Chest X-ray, PA view. Patient: 48 years old, sex M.
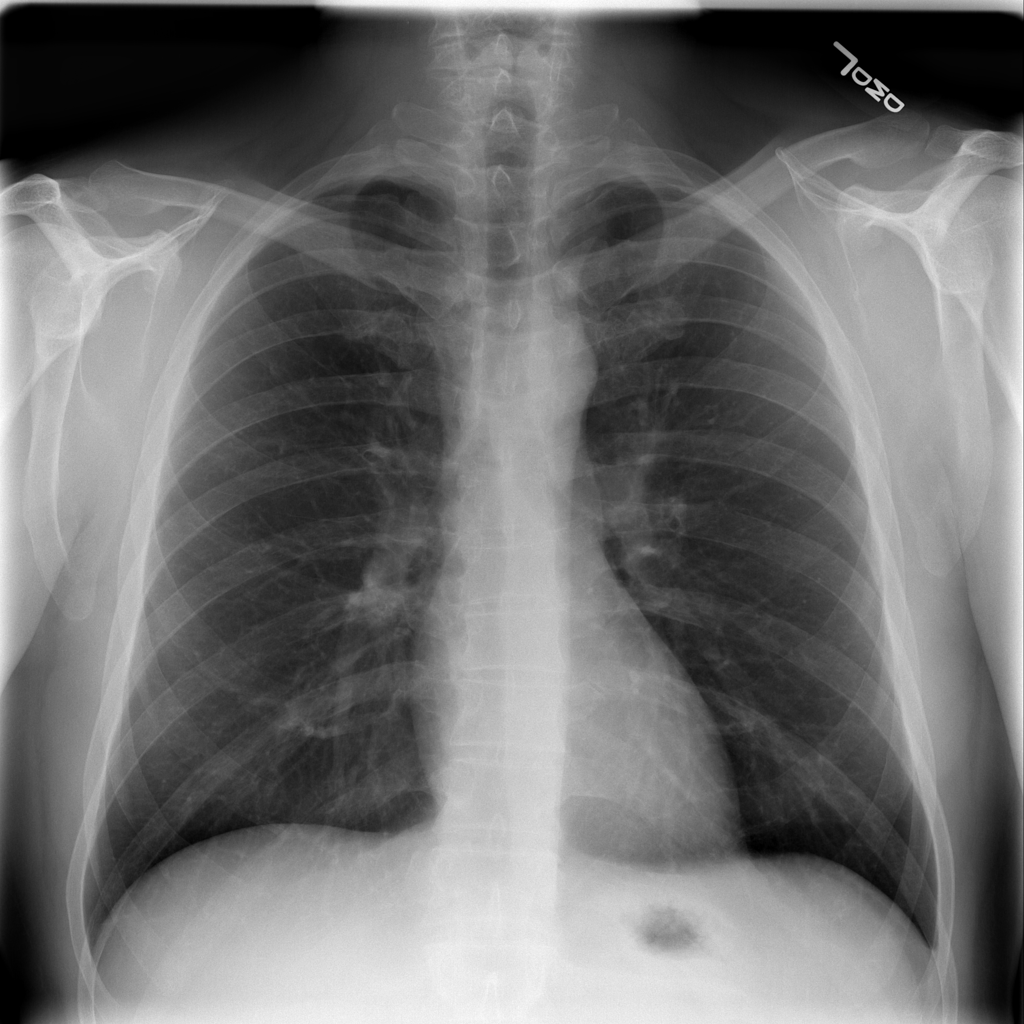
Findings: No Finding